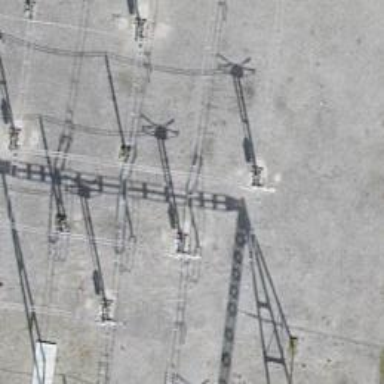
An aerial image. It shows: Switch for power supply.